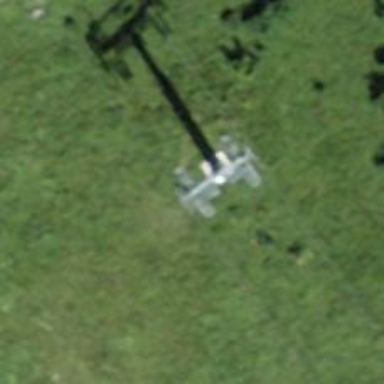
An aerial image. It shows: Pylon used for aerialway.